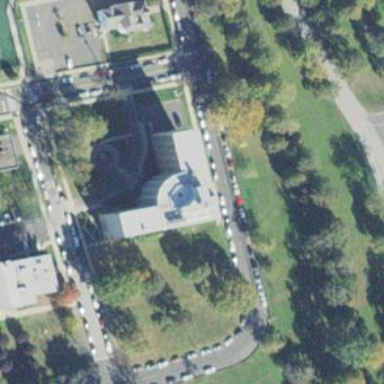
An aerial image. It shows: College building.